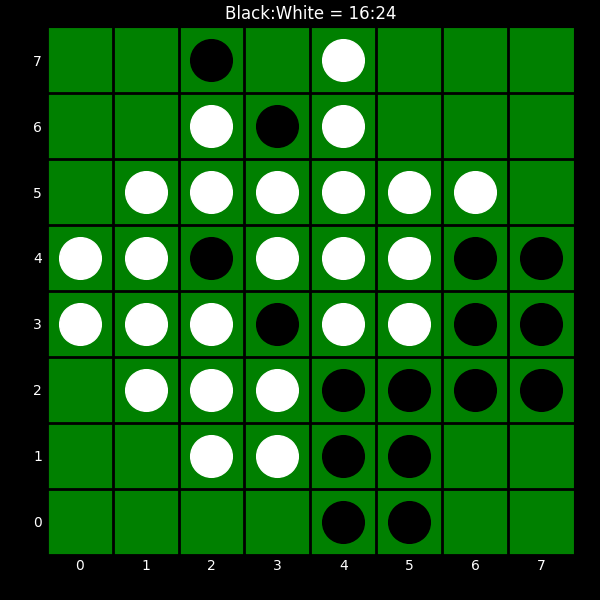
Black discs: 16
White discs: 24